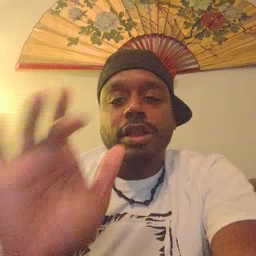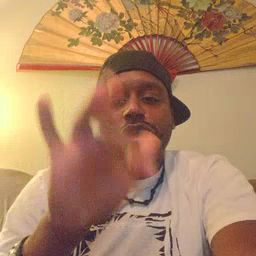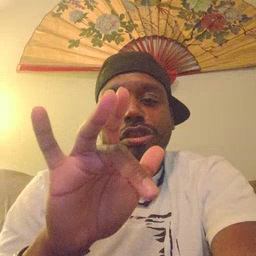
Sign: touch